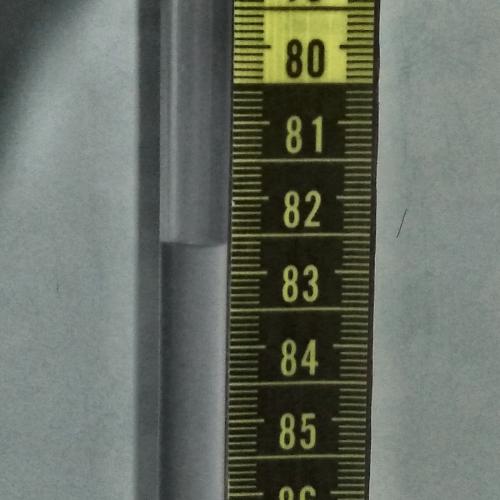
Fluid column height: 82.6 cm